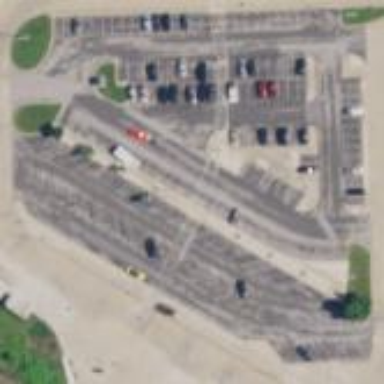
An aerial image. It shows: Park and ride parking facility with surface parking.